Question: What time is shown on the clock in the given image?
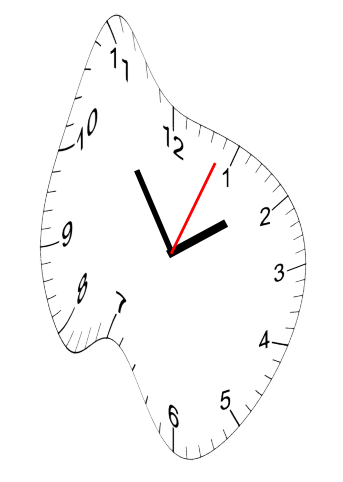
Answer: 01:54:04